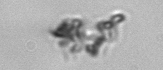
Label: detritus